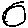
Label: circle